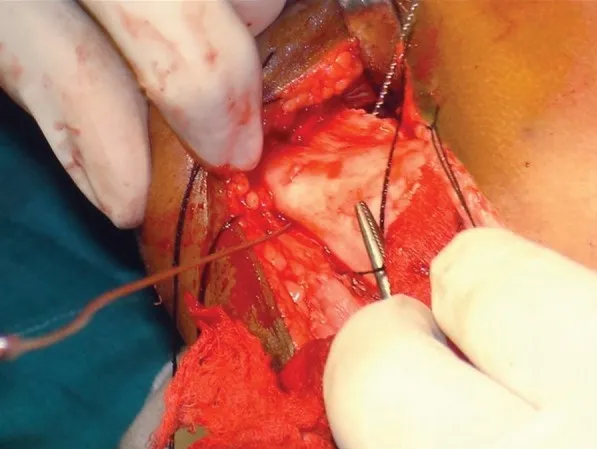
Sectioning of the mandible.
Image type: medical_photograph (other_medical_photograph)